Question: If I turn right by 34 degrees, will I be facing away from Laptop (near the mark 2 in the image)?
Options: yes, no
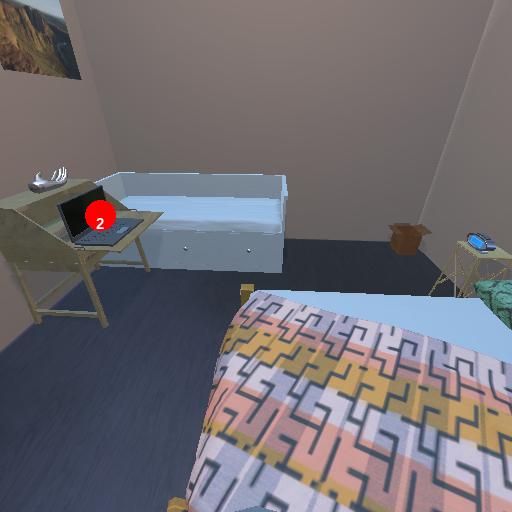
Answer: yes